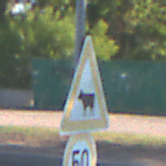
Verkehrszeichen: ViehtriebRechts
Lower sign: Geschwindigkeit50
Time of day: MorningAfternoon
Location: Outdoor (Urban)
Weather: Clear
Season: NotSpecified
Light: Natural